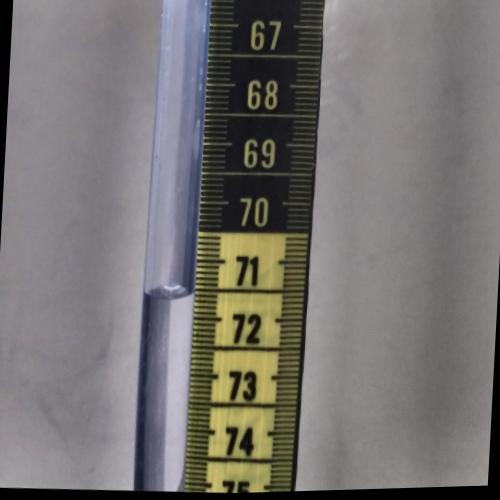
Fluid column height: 71.6 cm